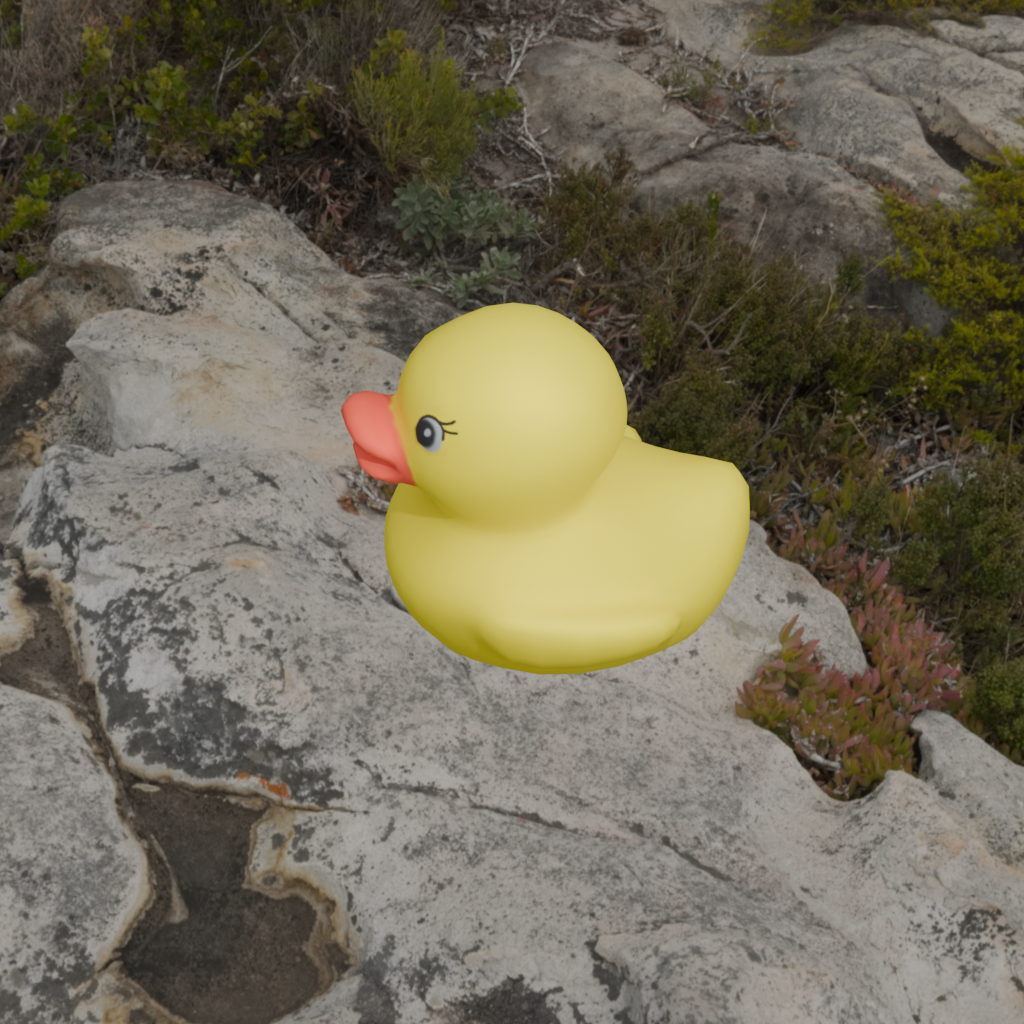
an image of a yellow rubber duck seen from <left> rocky landscape with a cloudy view of the sea.